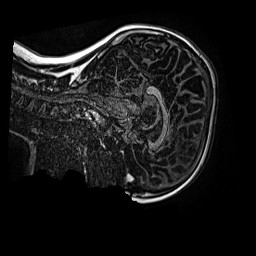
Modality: MP2RAGE
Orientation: sagittal
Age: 11
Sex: female
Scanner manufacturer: siemens
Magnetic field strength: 3 T
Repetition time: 4 s
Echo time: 0.00299 s